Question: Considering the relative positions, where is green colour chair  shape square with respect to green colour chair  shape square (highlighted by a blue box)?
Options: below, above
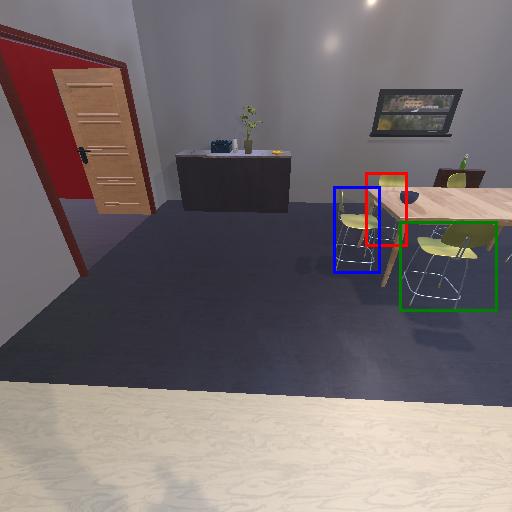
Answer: below